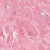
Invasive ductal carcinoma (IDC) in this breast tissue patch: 0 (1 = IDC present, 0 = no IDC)